Question: I have created small app which is using on backend and Angular.js. Locally it's working fine without error. :
'''
2014-12-30T18:36:14.157309+00:00 heroku[web.1]: State changed from crashed to starting
2014-12-30T18:36:15.949841+00:00 heroku[web.1]: Starting process with command 'npm start'
2014-12-30T18:36:17.059157+00:00 app[web.1]:
2014-12-30T18:36:17.059201+00:00 app[web.1]: > contacts-app@1.1.0 start /app
2014-12-30T18:36:17.059203+00:00 app[web.1]: > node server.js
2014-12-30T18:36:17.059205+00:00 app[web.1]:
2014-12-30T18:36:18.091349+00:00 heroku[web.1]: Process exited with status 0
2014-12-30T18:36:18.107630+00:00 heroku[web.1]: State changed from starting to crashed
'''
Package.json file
'''
{
"name": "contacts-app",
"version": "1.1.0",
"description": "...",
"author": "...",
"scripts": {
"start": "node server.js"
}
}
'''
server.js file
'''
var express = require('express'),
api = require('./api'),
users = require('./accounts'),
app = express();
app
.use(express.static('./public'))
.use(users)
.use('/api', api)
.get('*', function (req, res) {
if (!req.user) {
res.redirect('/login');
} else {
res.sendFile(__dirname + '/public/main.html');
}
});
'''
App directory structure

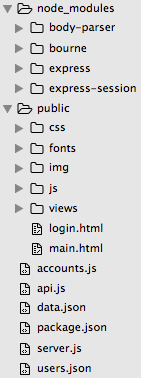
Answer: You need to start listening on the Express app:
'''
app.listen(process.env.PORT);
'''
I can't see it in your code.
<URL>